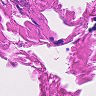
Metastatic tissue present: no